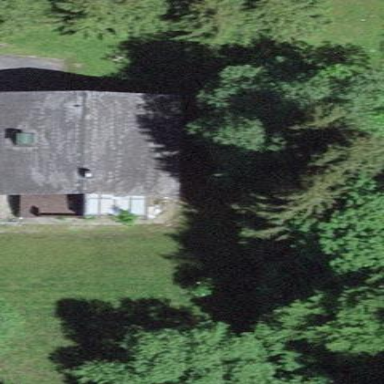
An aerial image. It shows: Simple house.